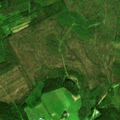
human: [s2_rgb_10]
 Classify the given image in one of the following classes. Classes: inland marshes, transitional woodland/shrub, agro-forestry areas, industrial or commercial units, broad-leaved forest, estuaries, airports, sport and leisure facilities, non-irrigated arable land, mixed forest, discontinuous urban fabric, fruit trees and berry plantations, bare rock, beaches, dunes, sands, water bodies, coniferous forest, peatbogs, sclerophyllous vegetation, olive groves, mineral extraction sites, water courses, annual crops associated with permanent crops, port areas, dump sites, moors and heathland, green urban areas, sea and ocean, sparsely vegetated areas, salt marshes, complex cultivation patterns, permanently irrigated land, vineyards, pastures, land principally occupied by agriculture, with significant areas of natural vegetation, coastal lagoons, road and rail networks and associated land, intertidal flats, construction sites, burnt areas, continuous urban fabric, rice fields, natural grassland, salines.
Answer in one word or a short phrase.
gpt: land principally occupied by agriculture, with significant areas of natural vegetation, coniferous forest, mixed forest